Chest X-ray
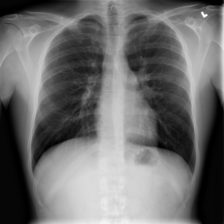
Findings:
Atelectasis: negative
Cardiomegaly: negative
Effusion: negative
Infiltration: negative
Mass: negative
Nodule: negative
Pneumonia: negative
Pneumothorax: negative
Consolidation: negative
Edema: negative
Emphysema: negative
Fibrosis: negative
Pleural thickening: negative
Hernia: negative